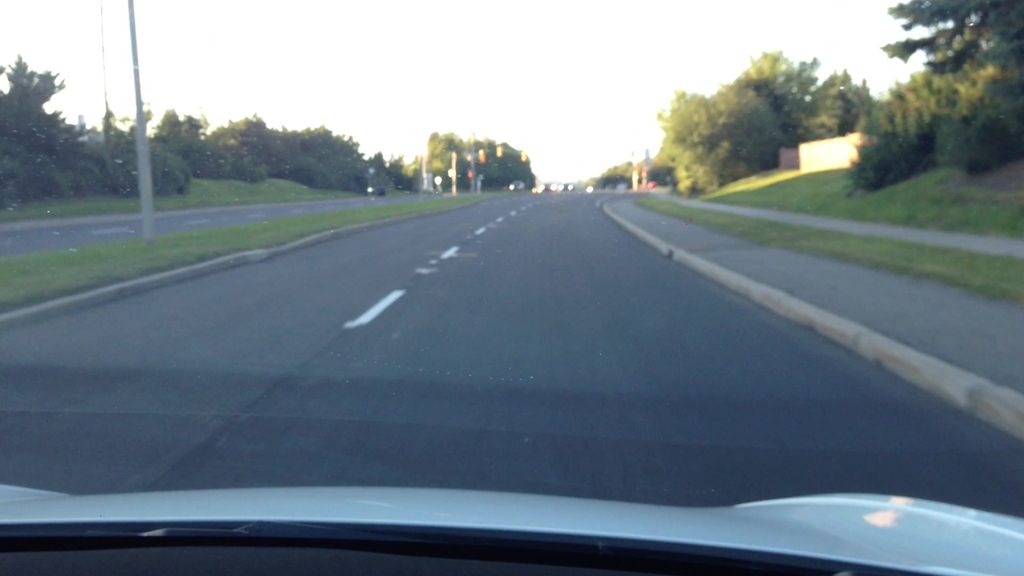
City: ottawa-gatineau